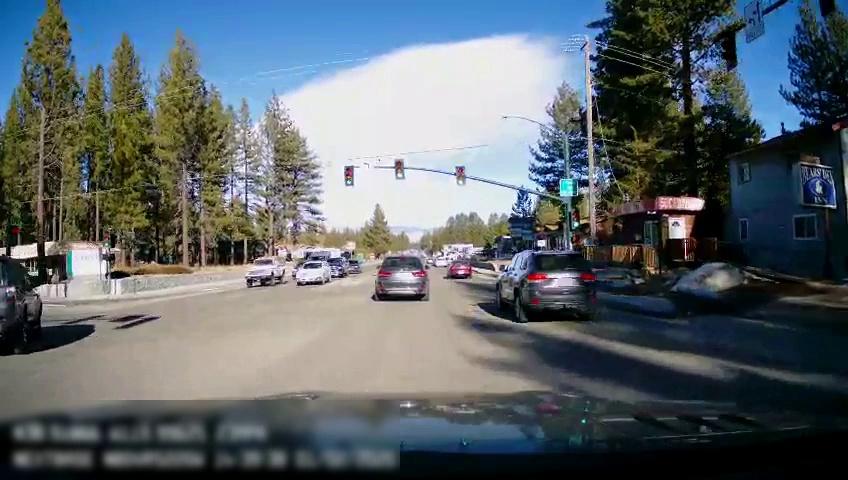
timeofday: Day
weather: Sunny
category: Drivable Space
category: Vehicles | Car
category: Vehicles | Truck
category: Vehicles | Truck
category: Vehicles | Car
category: Vehicles | SUV
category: Vehicles | Car
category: Vehicles | SUV
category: Vehicles | SUV
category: Traffic | Signs
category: Traffic | Lights
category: Traffic | Lights
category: Traffic | Lights
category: Traffic | Lights
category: Traffic | Lights
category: Traffic | Signs